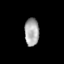
Tissue: lung
Cell type: Others
Senescence score: 0.1979
Nuclear area (px): 397
Mean DAPI intensity: 166.594